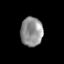
Tissue: prostate
Cell type: T cells
Senescence score: 0.3345
Nuclear area (px): 633
Mean DAPI intensity: 143.592